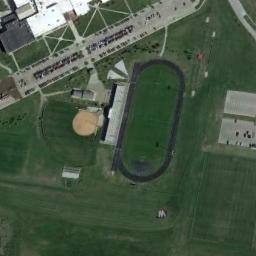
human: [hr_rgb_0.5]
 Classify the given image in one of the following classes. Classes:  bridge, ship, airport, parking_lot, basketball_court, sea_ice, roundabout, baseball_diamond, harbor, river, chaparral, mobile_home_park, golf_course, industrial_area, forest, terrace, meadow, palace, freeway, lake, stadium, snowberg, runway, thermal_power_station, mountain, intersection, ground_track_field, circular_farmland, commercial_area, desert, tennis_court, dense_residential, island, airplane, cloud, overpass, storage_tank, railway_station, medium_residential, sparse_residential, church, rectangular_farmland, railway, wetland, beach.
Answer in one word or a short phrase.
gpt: ground_track_field